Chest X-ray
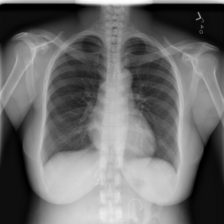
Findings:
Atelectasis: negative
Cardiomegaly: negative
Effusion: negative
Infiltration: negative
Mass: negative
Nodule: negative
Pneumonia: negative
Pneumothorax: negative
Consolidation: negative
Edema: negative
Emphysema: negative
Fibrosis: negative
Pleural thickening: negative
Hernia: negative